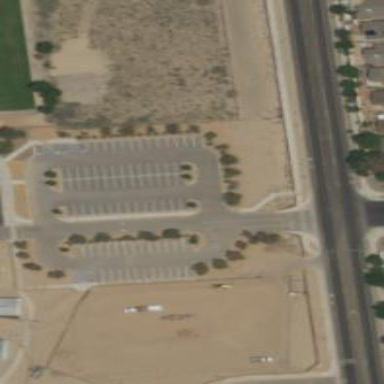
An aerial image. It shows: Parking aisle designated as service road.